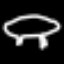
Label: frog